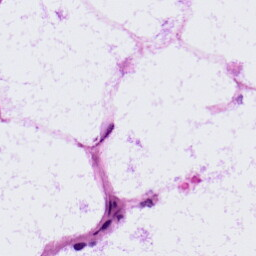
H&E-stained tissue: LymphNode